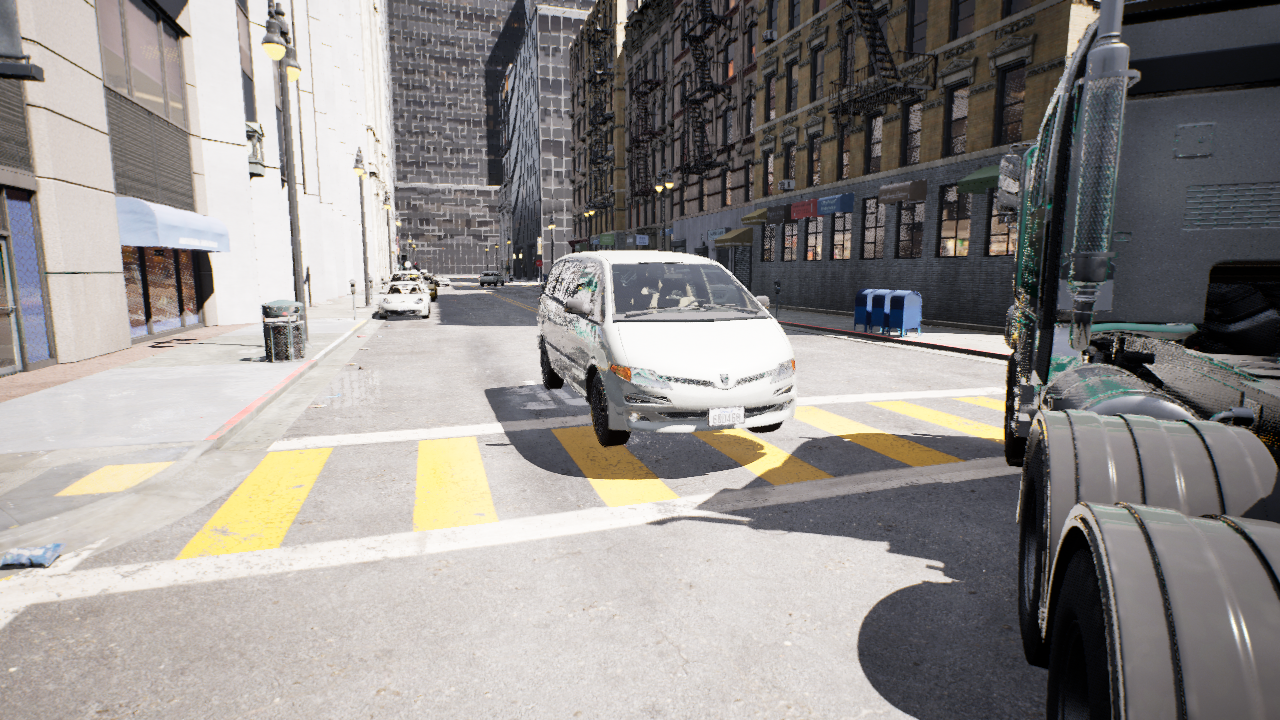
Venue: residential
Lighting: clear day
Vehicle rig: minivan